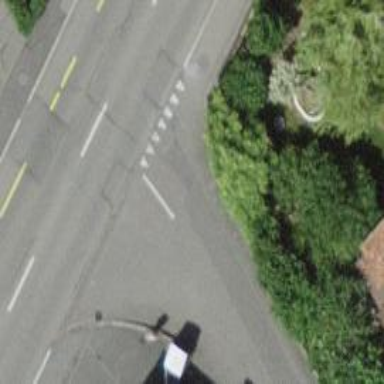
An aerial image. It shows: Residential road.